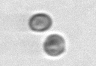
Label: Thalassiosira_sp_aff_mala